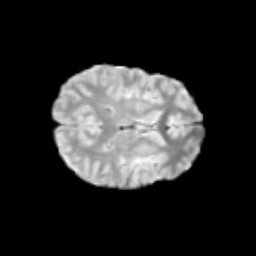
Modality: T2w
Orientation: axial
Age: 11
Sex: female
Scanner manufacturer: siemens
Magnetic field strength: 3 T
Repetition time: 3.8 s
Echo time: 0.07 s